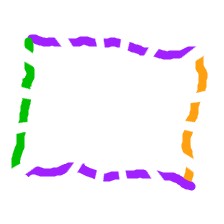
Shape: rectangle